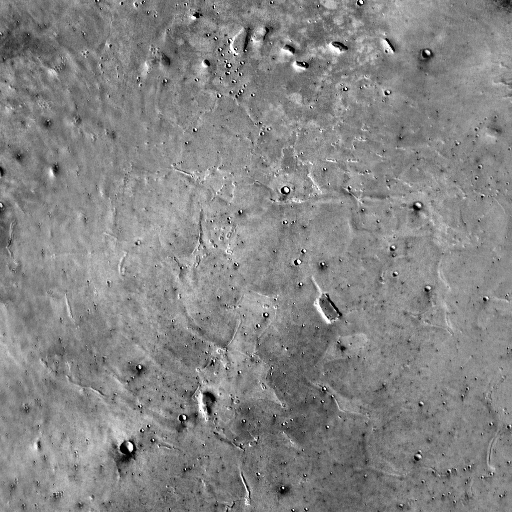
Crater classes present: Background, Other, Secondary